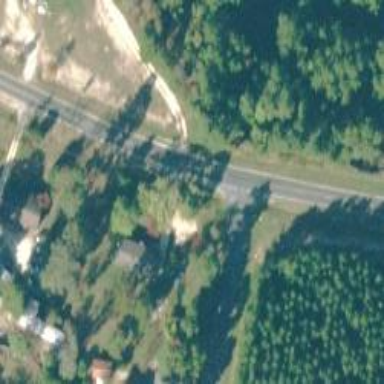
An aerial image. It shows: Tertiary road.